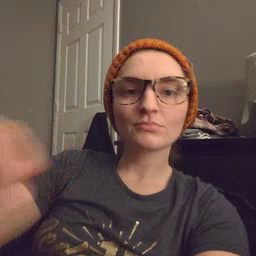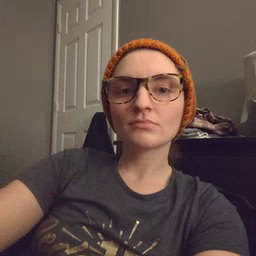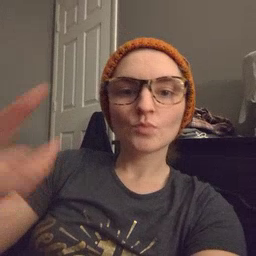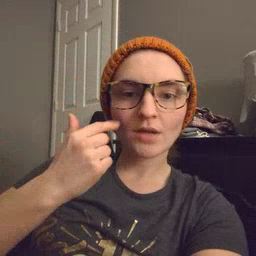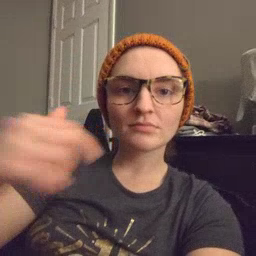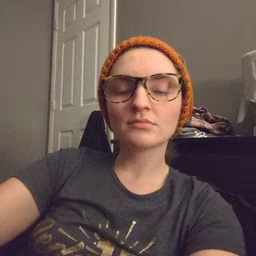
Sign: cry